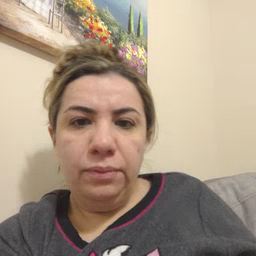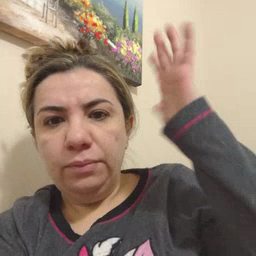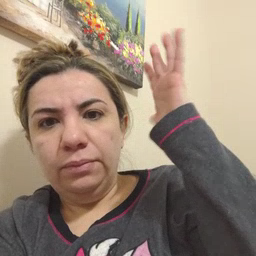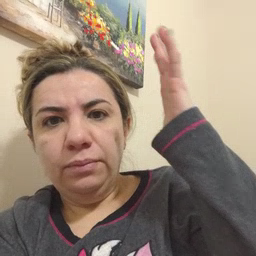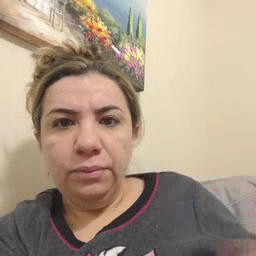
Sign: tree